Interaction volume radius: 5 \u00c5
Interaction volume height: 25 \u00c5
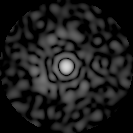
Disorder parameter: 0.8138